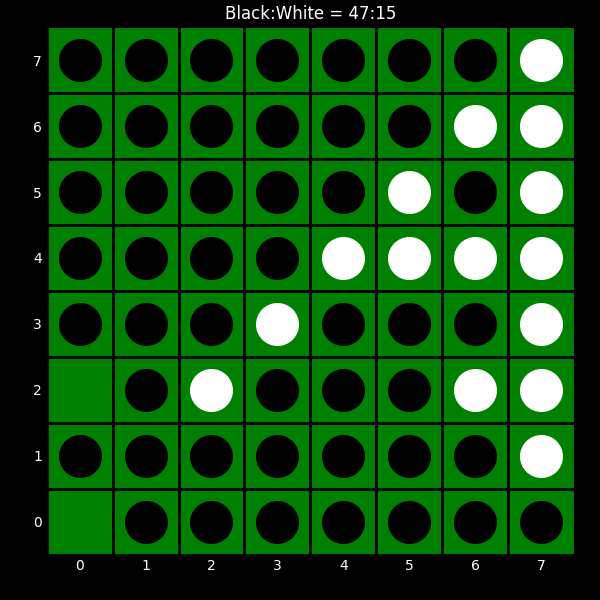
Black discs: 47
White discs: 15